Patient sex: M
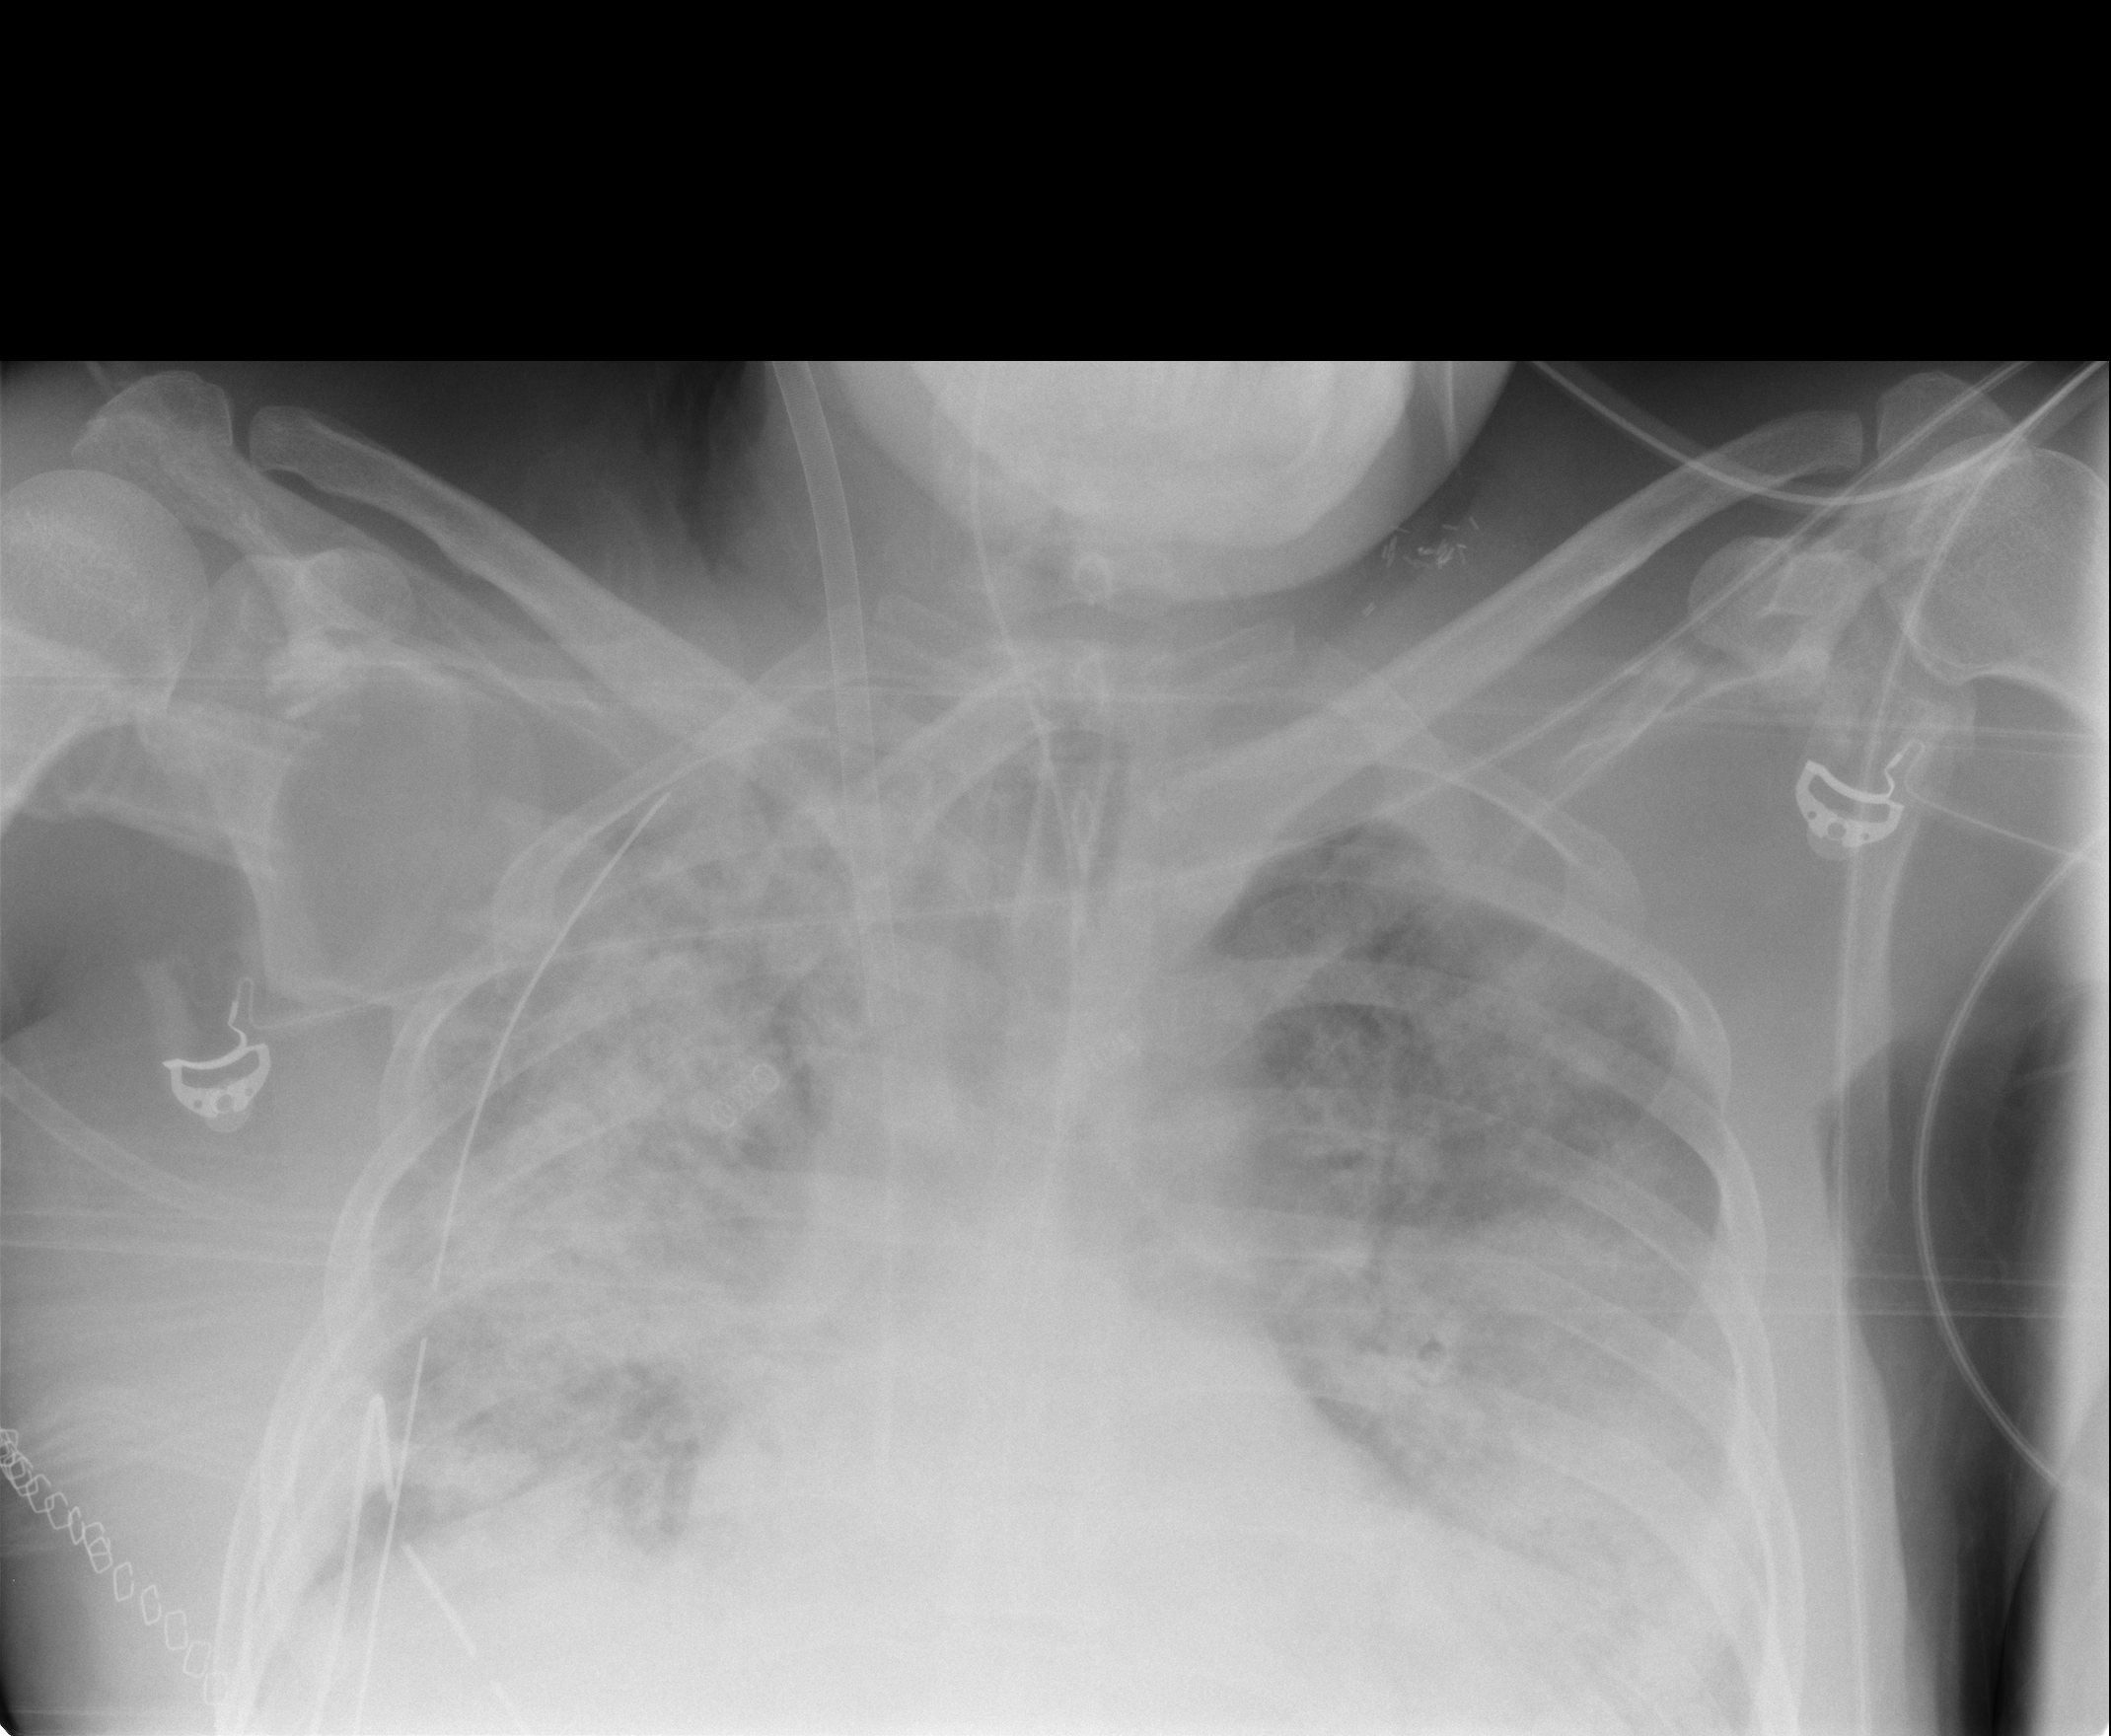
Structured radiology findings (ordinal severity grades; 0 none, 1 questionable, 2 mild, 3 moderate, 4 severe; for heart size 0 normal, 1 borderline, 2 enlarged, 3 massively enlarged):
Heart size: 0
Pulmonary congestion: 2
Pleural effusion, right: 1
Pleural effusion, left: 1
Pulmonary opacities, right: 4
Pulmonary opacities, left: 4
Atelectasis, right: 4
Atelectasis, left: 4